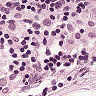
Metastatic tissue present: no